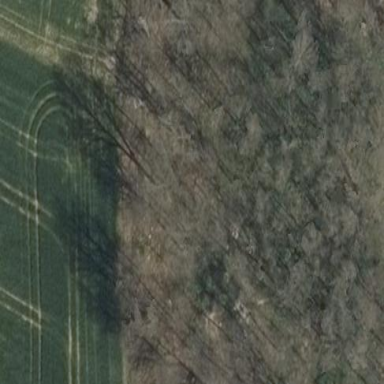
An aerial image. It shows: Broadleaved woodland area.